Question: Suddenly after pressing mistakenly some keys my visual studio coding editior is showing blue lines how could i turn it off?Example

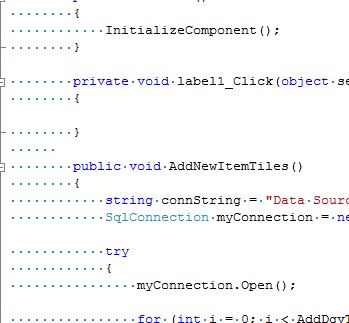
Answer: Edit -> Advanced -> View White Space: +,